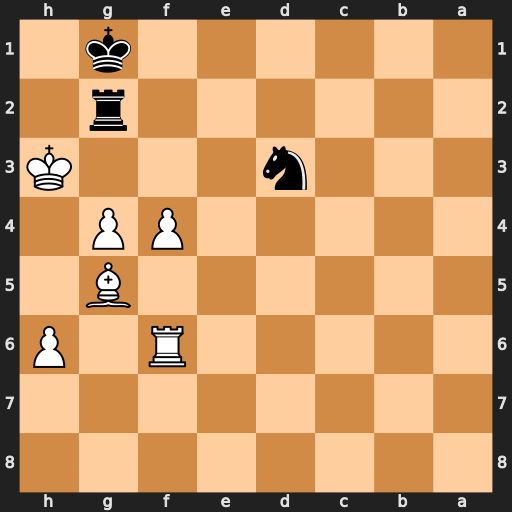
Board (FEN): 8/8/5R1P/6B1/5PP1/3n3K/6r1/6k1
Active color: b
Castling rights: -
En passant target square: -
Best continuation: Nf2+ Kh4 Rh2+ Kg3 Rh3#